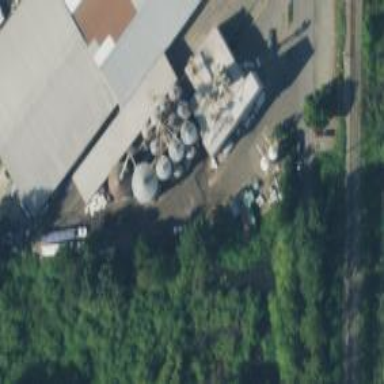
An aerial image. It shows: Silo.